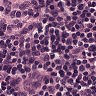
Metastatic tissue present: no